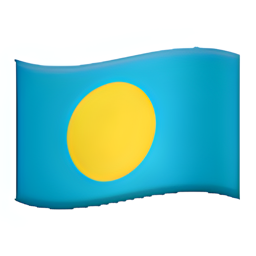
Name: flag for palau
Emoji: 🇵🇼
Group: Flags
Sub-group: country-flag